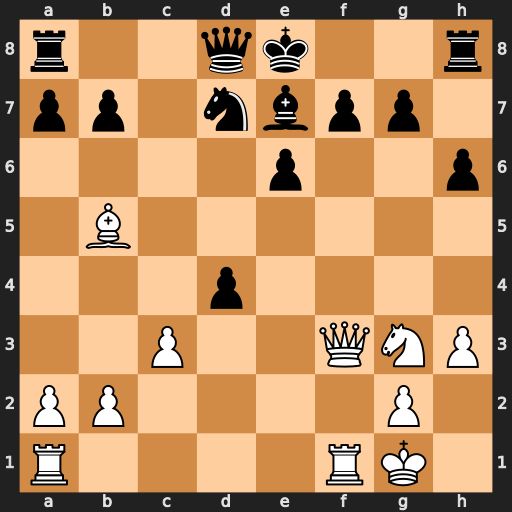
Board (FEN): r2qk2r/pp1nbpp1/4p2p/1B6/3p4/2P2QNP/PP4P1/R4RK1
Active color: w
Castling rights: kq
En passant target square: -
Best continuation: Qxf7#